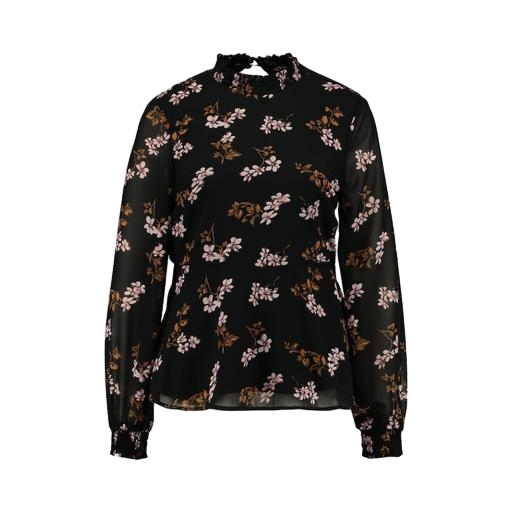
black petite printed mock-neck top only macy, black pussy-bow floral-print blouse, black floral-print top, white background